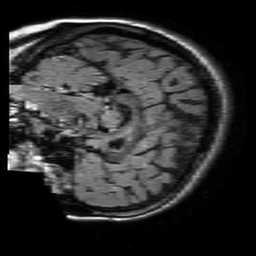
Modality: FLAIR
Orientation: sagittal
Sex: female
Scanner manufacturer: philips
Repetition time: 11 s
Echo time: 0.125 s